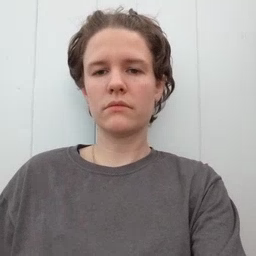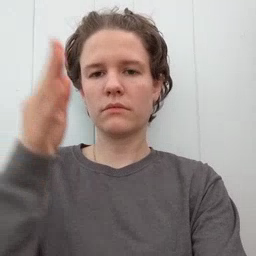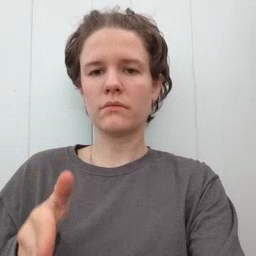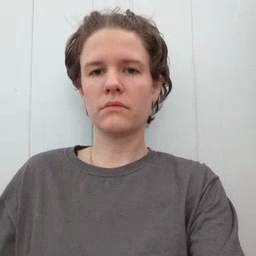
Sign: person